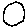
Label: moon